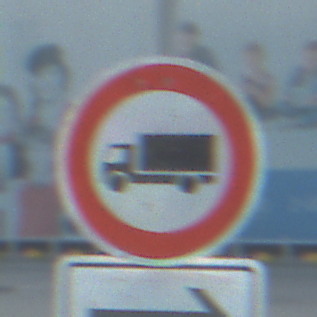
Verkehrszeichen: VerbotFuerKraftfahrzeugeUeberDreiKommaFuenfTonnen
Zusatzzeichen unten: RichtungsangabeDurchPfeile4
Umgebung: Outdoor, Suburban
Tageszeit: MorningAfternoon
Wetter: PartlyCloudy
Licht: Natural
Jahreszeit: NotSpecified
Kontrast: HighContrast